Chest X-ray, AP view. Patient: 54 years old, sex F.
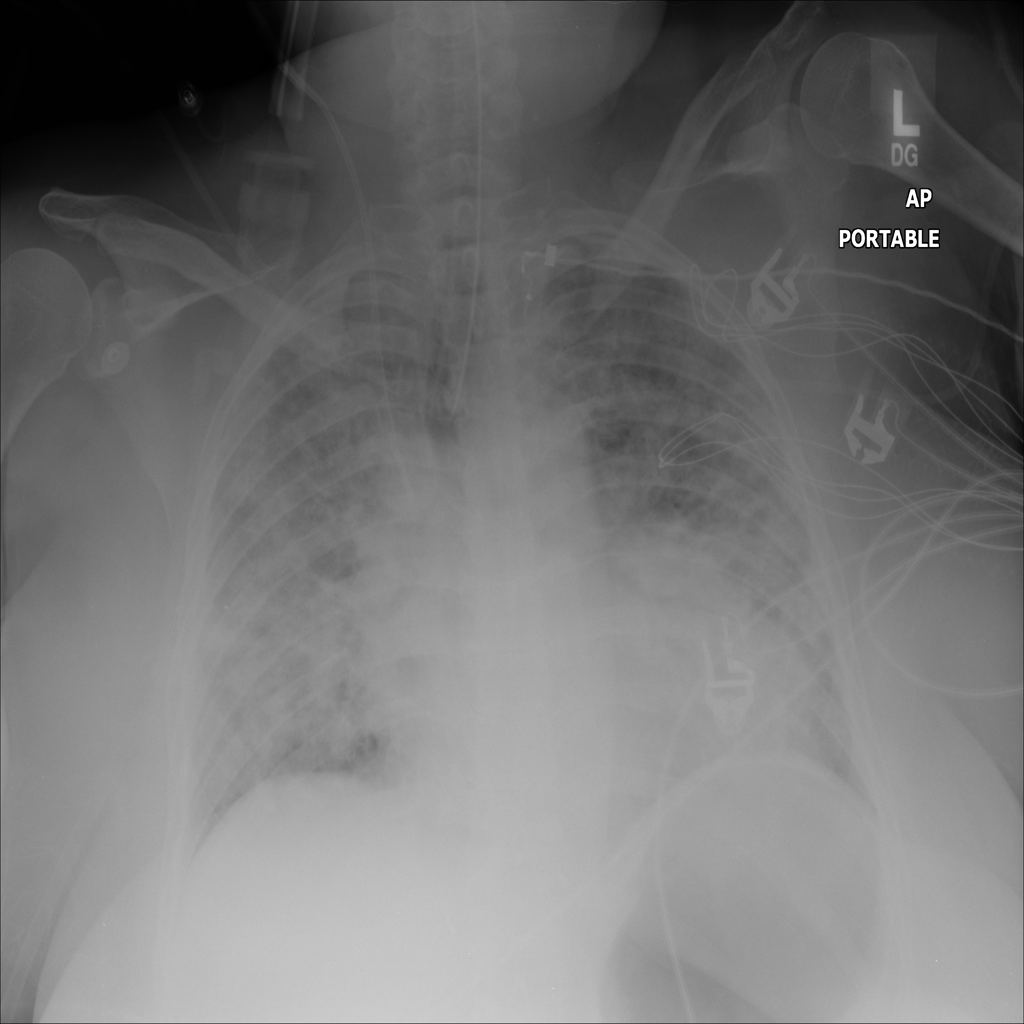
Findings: Infiltration